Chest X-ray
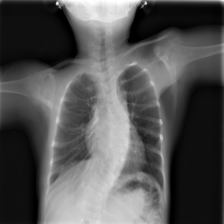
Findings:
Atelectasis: negative
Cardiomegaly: negative
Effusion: negative
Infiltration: negative
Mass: negative
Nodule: negative
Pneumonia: negative
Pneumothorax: negative
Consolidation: negative
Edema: negative
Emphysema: negative
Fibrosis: negative
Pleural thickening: negative
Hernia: negative